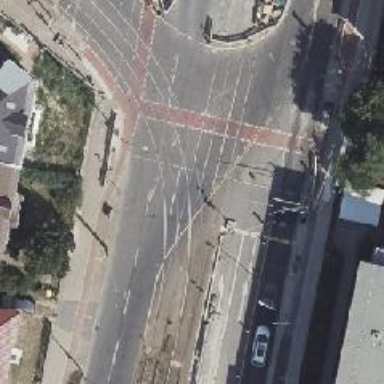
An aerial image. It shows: Tram crossing on the railway.